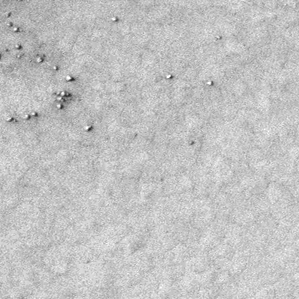
Label: frost